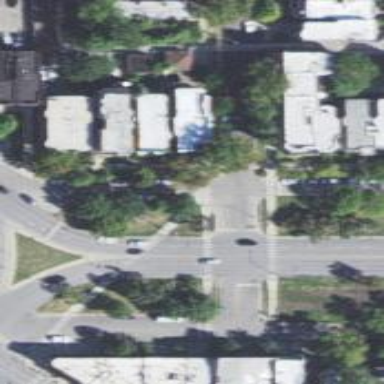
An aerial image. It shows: Footway that serves as traffic island.